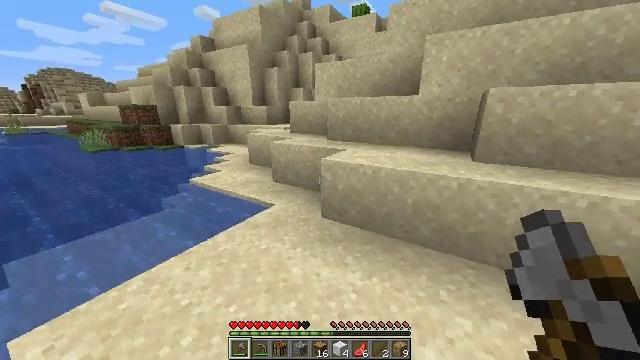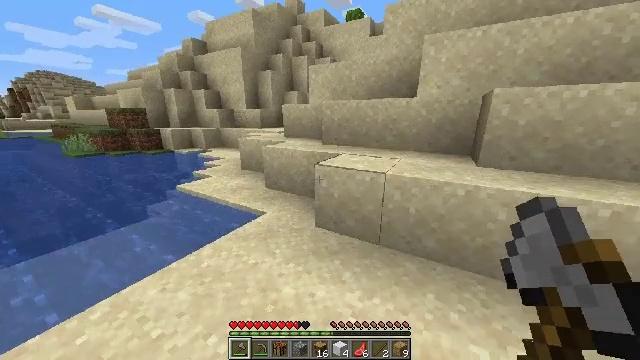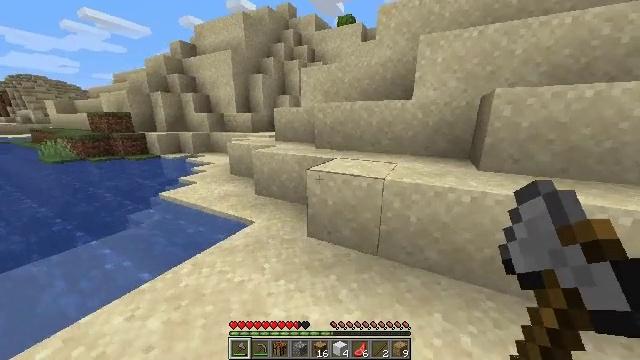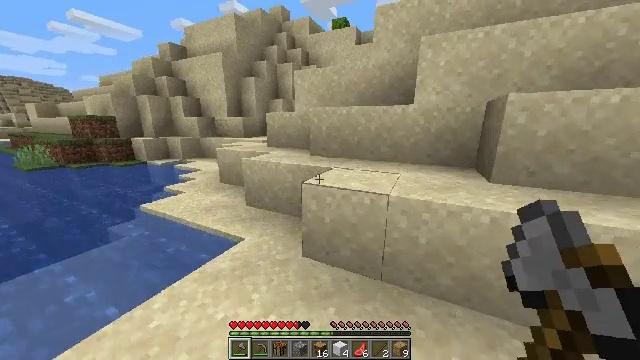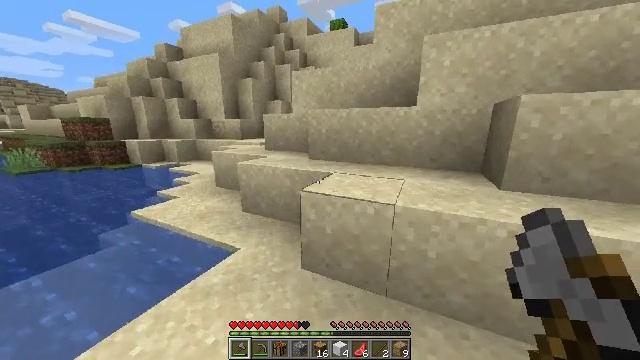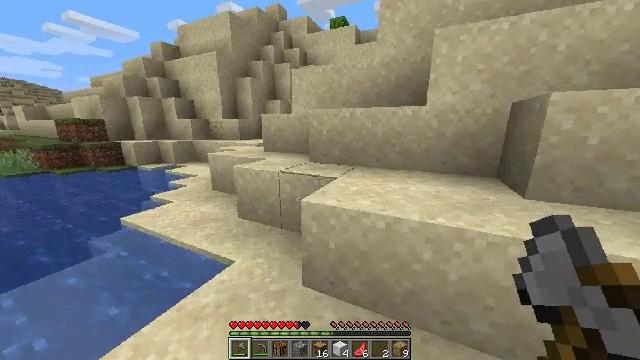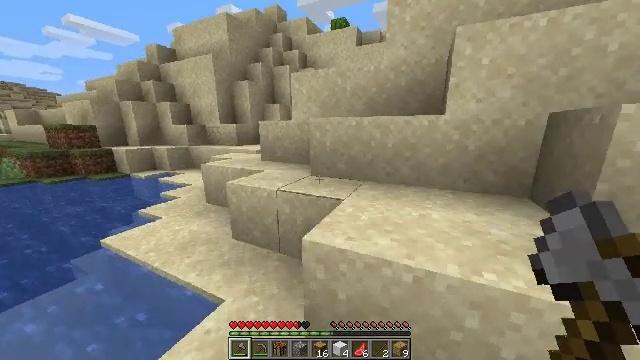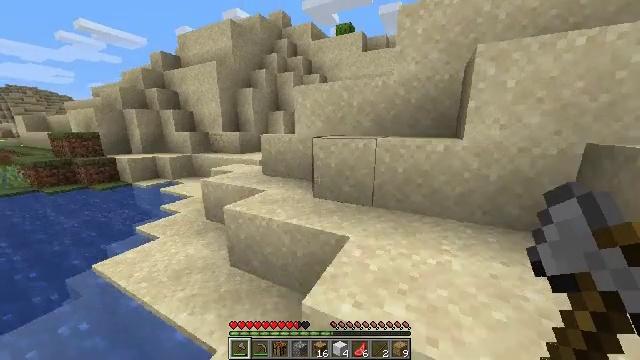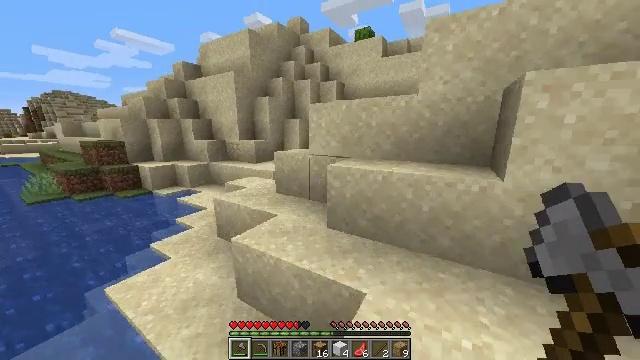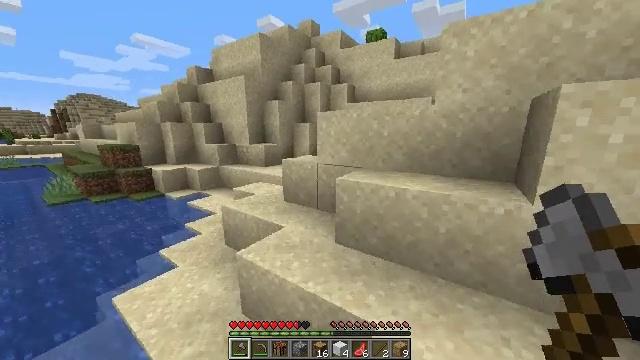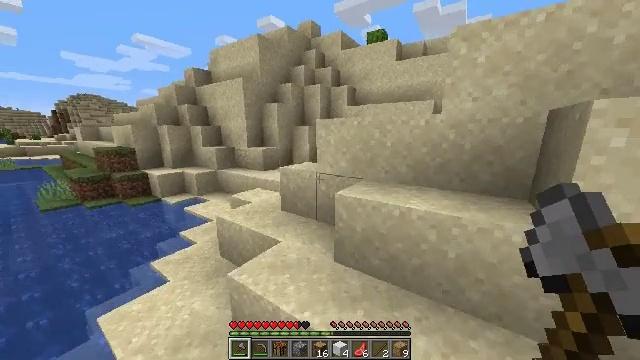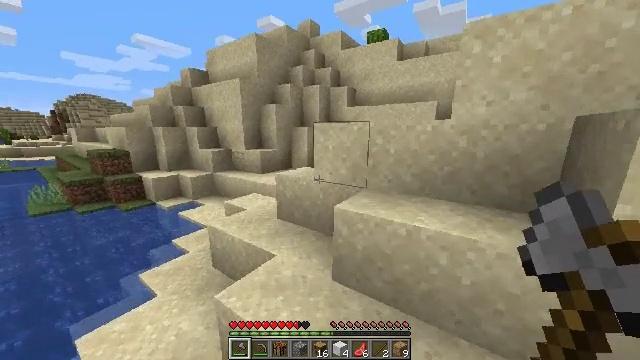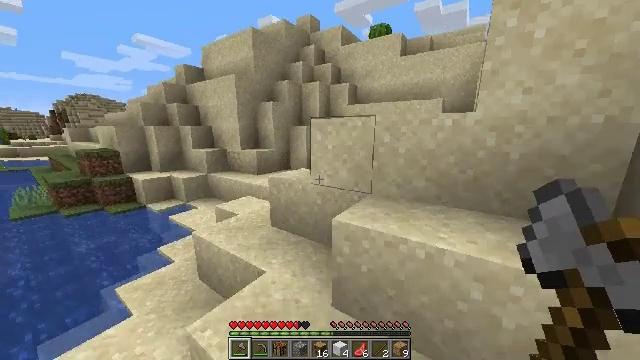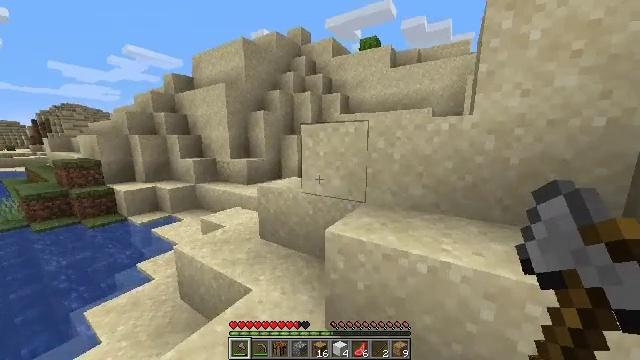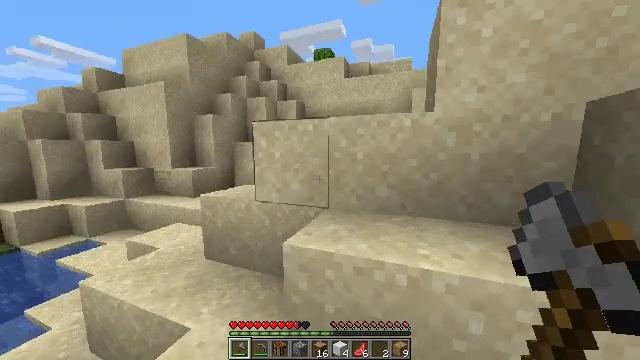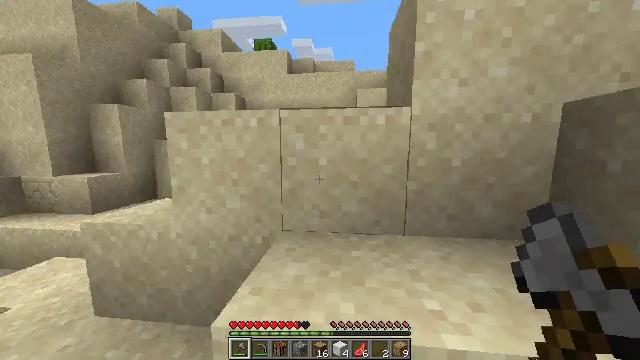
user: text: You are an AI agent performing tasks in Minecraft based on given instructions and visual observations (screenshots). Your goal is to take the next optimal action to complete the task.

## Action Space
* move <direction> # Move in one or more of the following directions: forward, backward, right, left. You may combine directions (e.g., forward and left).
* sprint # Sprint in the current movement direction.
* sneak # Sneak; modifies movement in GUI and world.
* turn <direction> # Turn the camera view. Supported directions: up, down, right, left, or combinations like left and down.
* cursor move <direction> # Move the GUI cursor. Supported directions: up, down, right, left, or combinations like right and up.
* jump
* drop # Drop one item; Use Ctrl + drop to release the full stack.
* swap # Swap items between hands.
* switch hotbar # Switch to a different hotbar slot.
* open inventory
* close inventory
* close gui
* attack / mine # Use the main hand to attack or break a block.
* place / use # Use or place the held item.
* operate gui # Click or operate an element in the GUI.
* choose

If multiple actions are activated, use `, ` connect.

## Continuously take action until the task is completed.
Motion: motion action
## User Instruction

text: Fish and kill the salmon.
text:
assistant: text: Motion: move forward, sprint, turn right
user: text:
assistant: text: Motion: move forward, sprint, turn right and up
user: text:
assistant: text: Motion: move forward, sprint, turn right and up
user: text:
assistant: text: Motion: move forward, sprint
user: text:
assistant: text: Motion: move forward, sprint
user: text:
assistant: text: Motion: move forward, sprint, jump
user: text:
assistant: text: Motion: move forward, sprint, turn left, jump
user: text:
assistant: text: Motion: move forward, sprint, turn left, jump
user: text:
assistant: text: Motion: move forward, sprint, turn left, jump
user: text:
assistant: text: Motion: move forward, sprint, jump
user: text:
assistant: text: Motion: move forward, sprint, jump
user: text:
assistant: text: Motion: move forward, sprint, jump
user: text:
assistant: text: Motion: move forward, sprint, turn right and up, jump
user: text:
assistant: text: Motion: move forward, sprint, turn right and up, jump
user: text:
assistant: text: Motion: move forward, sprint, turn right, jump
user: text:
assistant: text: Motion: move forward, sprint, turn right and down, jump
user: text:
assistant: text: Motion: move forward, sprint, jump
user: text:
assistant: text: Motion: move forward, sprint, jump
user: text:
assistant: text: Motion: move forward, sprint, turn right, jump
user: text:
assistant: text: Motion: move forward, sprint, turn right, jump
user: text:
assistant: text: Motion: move forward, sprint, turn right, jump
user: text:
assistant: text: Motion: move forward, sprint, turn right, jump
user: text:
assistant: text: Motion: move forward, sprint, jump
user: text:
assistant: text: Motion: move forward, sprint, jump
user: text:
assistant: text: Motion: move forward, sprint, jump
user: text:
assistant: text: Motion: move forward, sprint, turn left, jump
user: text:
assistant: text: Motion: move forward, sprint, turn left, jump
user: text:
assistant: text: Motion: move forward, sprint, jump
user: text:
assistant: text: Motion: move forward, sprint, jump
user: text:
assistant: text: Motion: move forward, sprint, turn right, jump